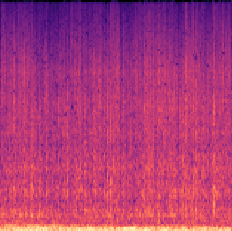
Sound class: Rain